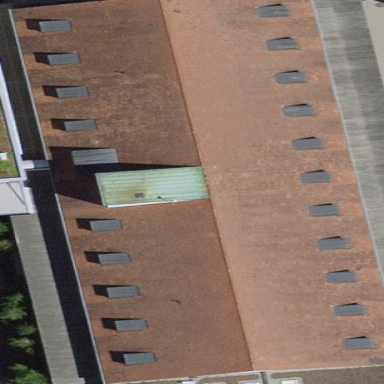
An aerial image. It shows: Museum building.